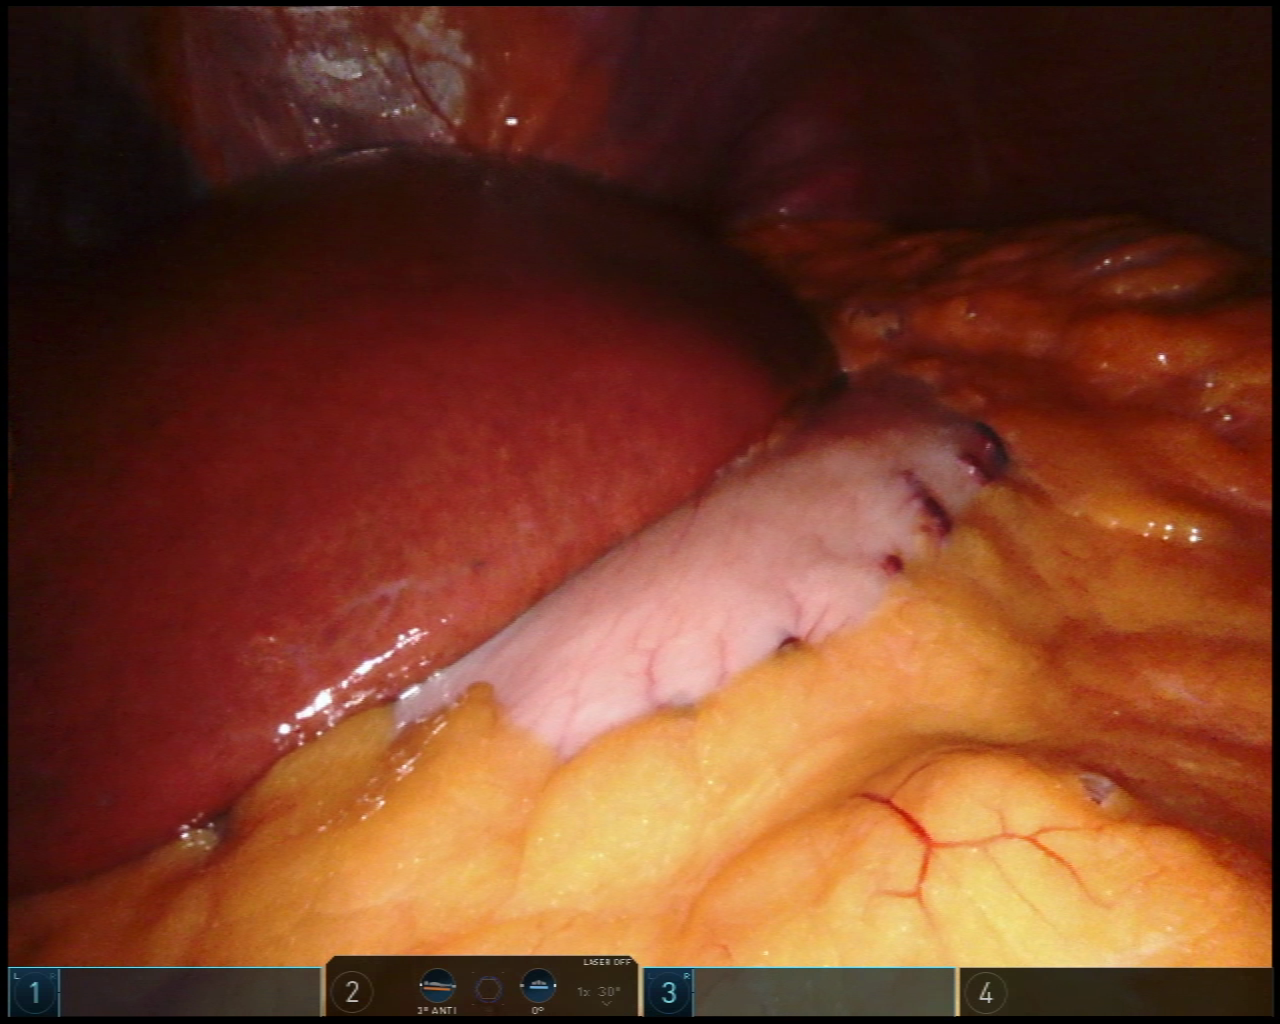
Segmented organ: liver
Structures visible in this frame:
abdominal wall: yes
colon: no
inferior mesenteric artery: no
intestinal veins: no
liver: yes
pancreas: no
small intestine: no
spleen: no
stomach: yes
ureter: no
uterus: no
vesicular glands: no